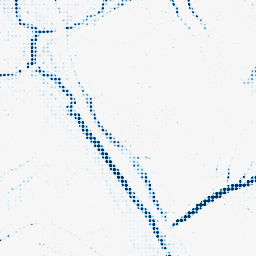
Category: morphological
Decomposition family: morphological
Decomposition parameters: operation: closing
size: 5
Upsampling method: sinc_hamming
Upsampling parameters: scale: 8
kernel_size: 4
Upsampling scale: 8